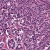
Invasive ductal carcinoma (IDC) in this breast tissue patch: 1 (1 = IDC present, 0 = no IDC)